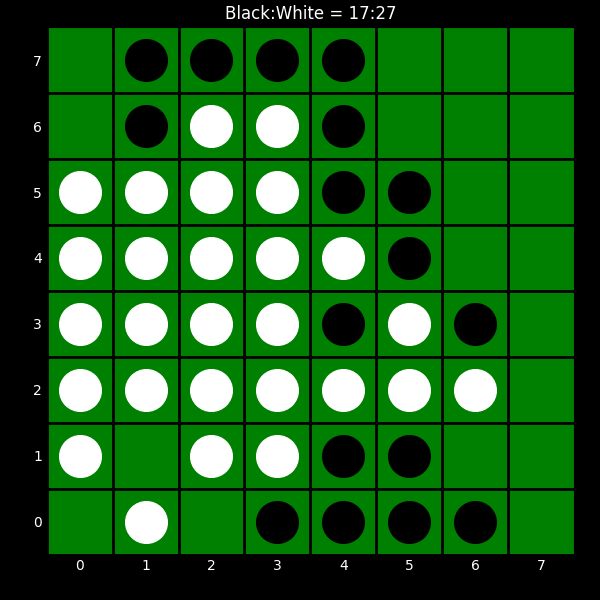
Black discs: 17
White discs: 27